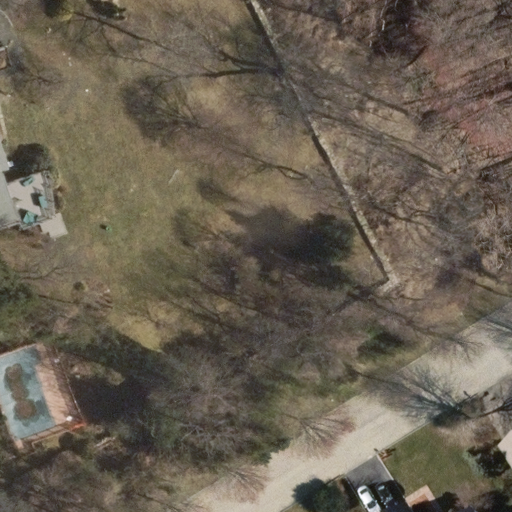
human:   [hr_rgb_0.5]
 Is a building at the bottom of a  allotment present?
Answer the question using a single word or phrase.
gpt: no

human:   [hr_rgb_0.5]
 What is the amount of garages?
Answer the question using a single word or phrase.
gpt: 0

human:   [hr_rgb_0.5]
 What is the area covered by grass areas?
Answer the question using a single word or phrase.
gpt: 0m2

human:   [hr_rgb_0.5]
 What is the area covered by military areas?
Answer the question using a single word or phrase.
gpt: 0m2

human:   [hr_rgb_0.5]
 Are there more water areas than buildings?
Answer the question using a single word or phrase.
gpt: no

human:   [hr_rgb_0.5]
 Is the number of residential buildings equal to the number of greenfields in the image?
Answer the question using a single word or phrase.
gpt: no

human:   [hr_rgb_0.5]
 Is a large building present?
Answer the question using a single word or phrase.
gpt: yes

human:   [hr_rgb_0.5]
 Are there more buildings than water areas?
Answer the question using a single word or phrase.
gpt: yes

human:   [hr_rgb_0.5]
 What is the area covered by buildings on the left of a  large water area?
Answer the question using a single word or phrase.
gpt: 0m2

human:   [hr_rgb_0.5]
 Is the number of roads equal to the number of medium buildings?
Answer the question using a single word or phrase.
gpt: yes

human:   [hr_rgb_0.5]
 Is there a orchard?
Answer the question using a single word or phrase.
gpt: no

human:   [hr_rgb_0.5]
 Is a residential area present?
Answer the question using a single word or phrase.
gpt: no

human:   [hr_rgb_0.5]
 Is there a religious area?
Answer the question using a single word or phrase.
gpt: no

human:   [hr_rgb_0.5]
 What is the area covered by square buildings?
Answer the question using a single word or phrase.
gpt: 0m2

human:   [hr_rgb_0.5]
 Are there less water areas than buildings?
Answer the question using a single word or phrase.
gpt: yes

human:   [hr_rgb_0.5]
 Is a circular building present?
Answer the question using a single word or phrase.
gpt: no

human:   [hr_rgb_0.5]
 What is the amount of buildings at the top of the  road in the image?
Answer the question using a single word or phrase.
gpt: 1

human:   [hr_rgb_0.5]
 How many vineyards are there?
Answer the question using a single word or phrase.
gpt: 0

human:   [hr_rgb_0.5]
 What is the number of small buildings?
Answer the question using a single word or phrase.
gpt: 1

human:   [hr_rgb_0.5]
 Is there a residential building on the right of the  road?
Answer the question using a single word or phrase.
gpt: yes

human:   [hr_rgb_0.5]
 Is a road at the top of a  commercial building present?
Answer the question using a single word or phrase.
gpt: no

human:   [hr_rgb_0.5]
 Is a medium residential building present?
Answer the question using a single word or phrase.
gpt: yes

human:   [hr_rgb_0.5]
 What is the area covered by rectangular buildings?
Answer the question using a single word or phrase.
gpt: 2m2

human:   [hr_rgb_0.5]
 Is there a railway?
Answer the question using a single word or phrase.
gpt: no

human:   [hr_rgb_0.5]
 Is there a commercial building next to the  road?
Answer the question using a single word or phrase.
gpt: no

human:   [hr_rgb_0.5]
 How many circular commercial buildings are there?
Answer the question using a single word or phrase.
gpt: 0

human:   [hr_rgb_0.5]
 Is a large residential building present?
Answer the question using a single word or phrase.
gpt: yes

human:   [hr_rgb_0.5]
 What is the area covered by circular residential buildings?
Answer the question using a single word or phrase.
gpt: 0m2

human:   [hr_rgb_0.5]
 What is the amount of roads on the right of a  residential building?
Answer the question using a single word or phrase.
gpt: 1

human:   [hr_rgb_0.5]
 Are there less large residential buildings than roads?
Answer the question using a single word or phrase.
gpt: no

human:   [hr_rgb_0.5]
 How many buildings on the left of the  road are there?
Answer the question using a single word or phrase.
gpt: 1

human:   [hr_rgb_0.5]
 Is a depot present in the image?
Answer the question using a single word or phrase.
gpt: no

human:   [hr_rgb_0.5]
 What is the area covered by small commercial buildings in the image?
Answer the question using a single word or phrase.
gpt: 0m2

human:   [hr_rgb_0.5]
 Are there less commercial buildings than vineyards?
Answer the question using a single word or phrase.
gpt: no

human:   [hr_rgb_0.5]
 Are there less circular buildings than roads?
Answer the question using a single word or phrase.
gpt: yes

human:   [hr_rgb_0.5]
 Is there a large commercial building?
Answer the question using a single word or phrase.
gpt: no